Field crop: maize
Growth stage: 2
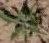
Species: atriplex